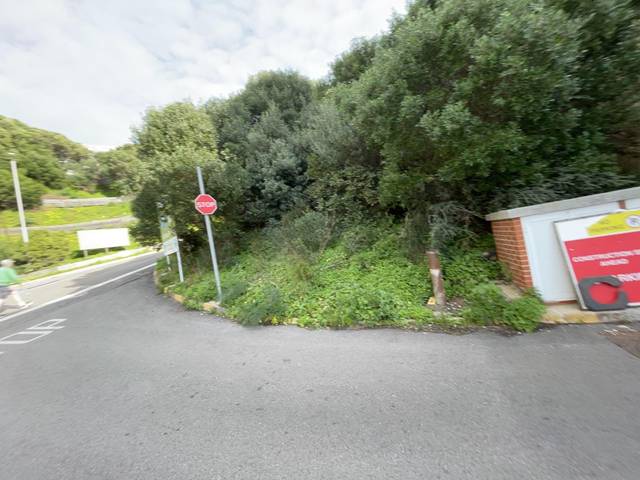
Region: Spain
Coordinates: 36.119, -5.346